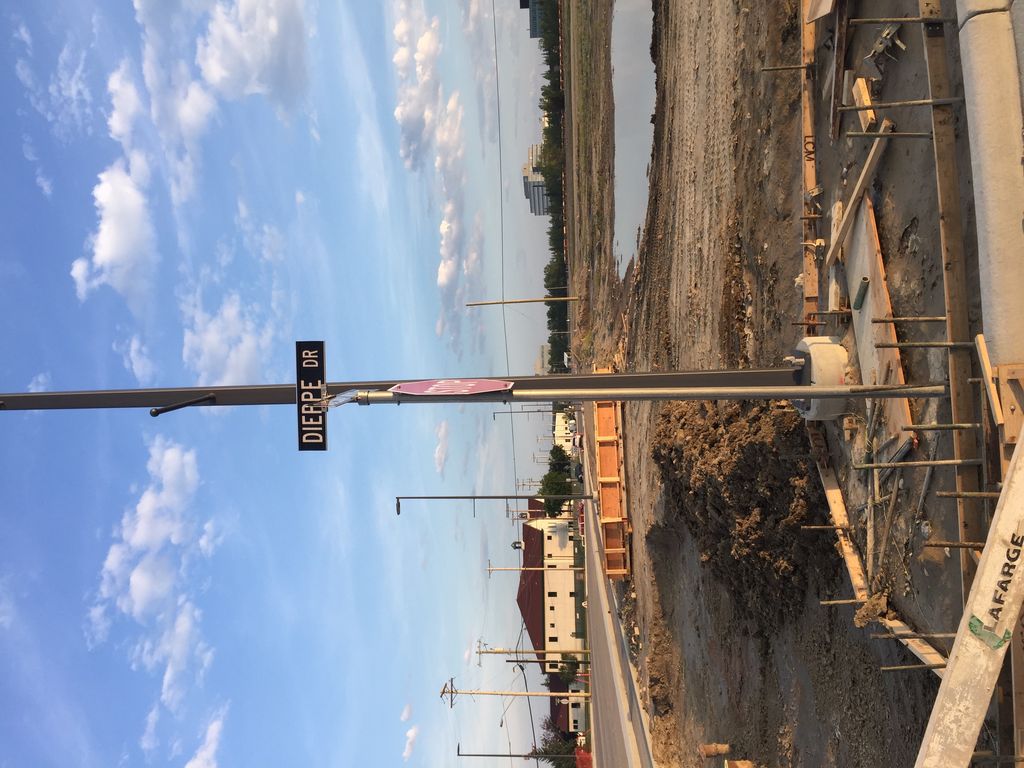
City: calgary